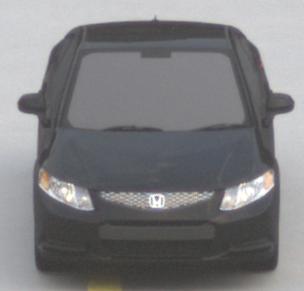
Make: Honda
Model: Civic Limousine 1.8
Detailed model: Civic (IX) Limousine
Model produced from: 2014/05
Model produced until: 2017/06
Doors: 4
Color: black
Road condition: dry road
Daytime: sunrise or sunset
Contrast: low contrast